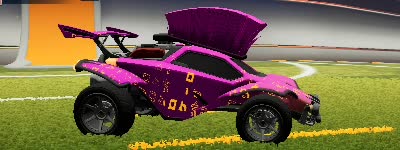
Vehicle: octane